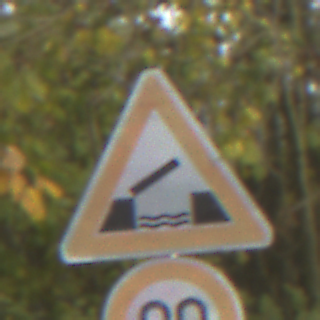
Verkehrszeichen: BeweglicheBruecke
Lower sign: Geschwindigkeit90
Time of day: MorningAfternoon
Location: Outdoor (Urban)
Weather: PartlyCloudy
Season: NotSpecified
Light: Natural